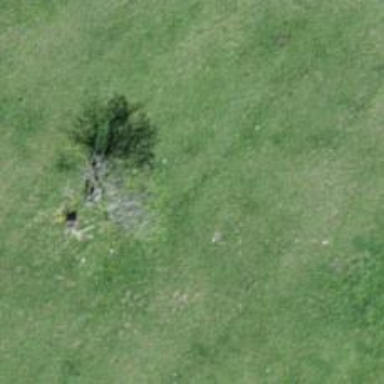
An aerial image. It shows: Needle-leaved tree in nature.